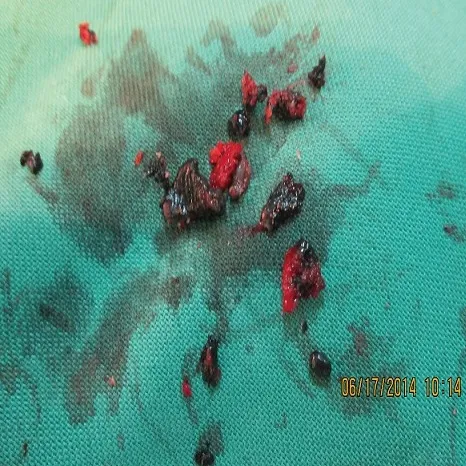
Pigmented granules seen during surgery.
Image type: medical_photograph (skin_photograph)